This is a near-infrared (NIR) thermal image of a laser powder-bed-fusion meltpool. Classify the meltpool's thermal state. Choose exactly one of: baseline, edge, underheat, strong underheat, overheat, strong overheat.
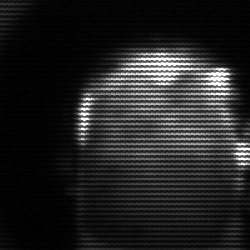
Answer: baseline